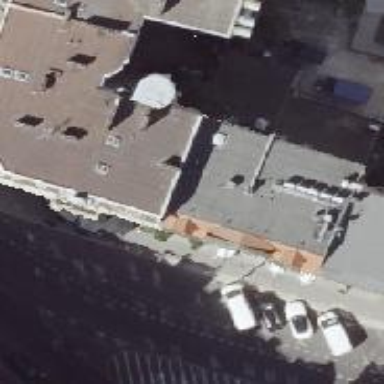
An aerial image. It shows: Café.